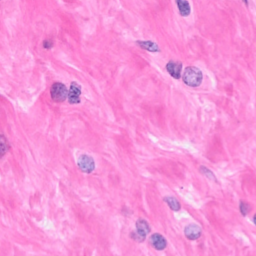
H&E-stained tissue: Breast